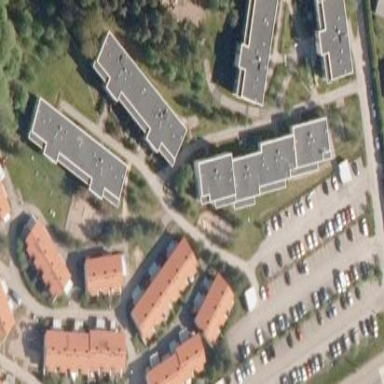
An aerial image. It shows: Residential area with apartments.